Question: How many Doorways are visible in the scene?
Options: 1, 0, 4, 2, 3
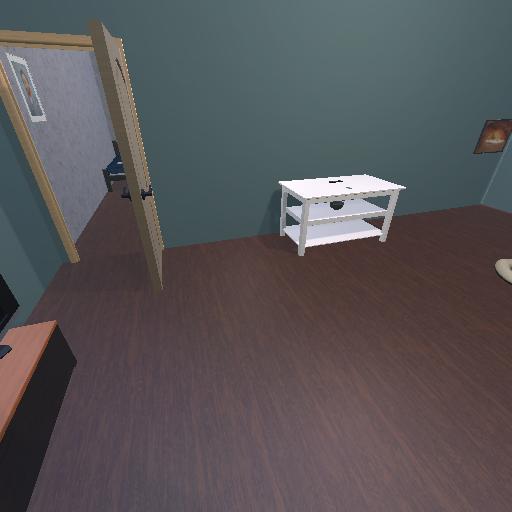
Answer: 1